Interaction volume radius: 5 \u00c5
Interaction volume height: 45 \u00c5
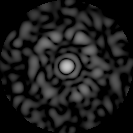
Disorder parameter: 0.8354